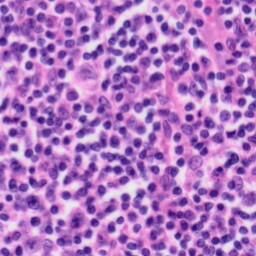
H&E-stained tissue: Tonsil